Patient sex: F
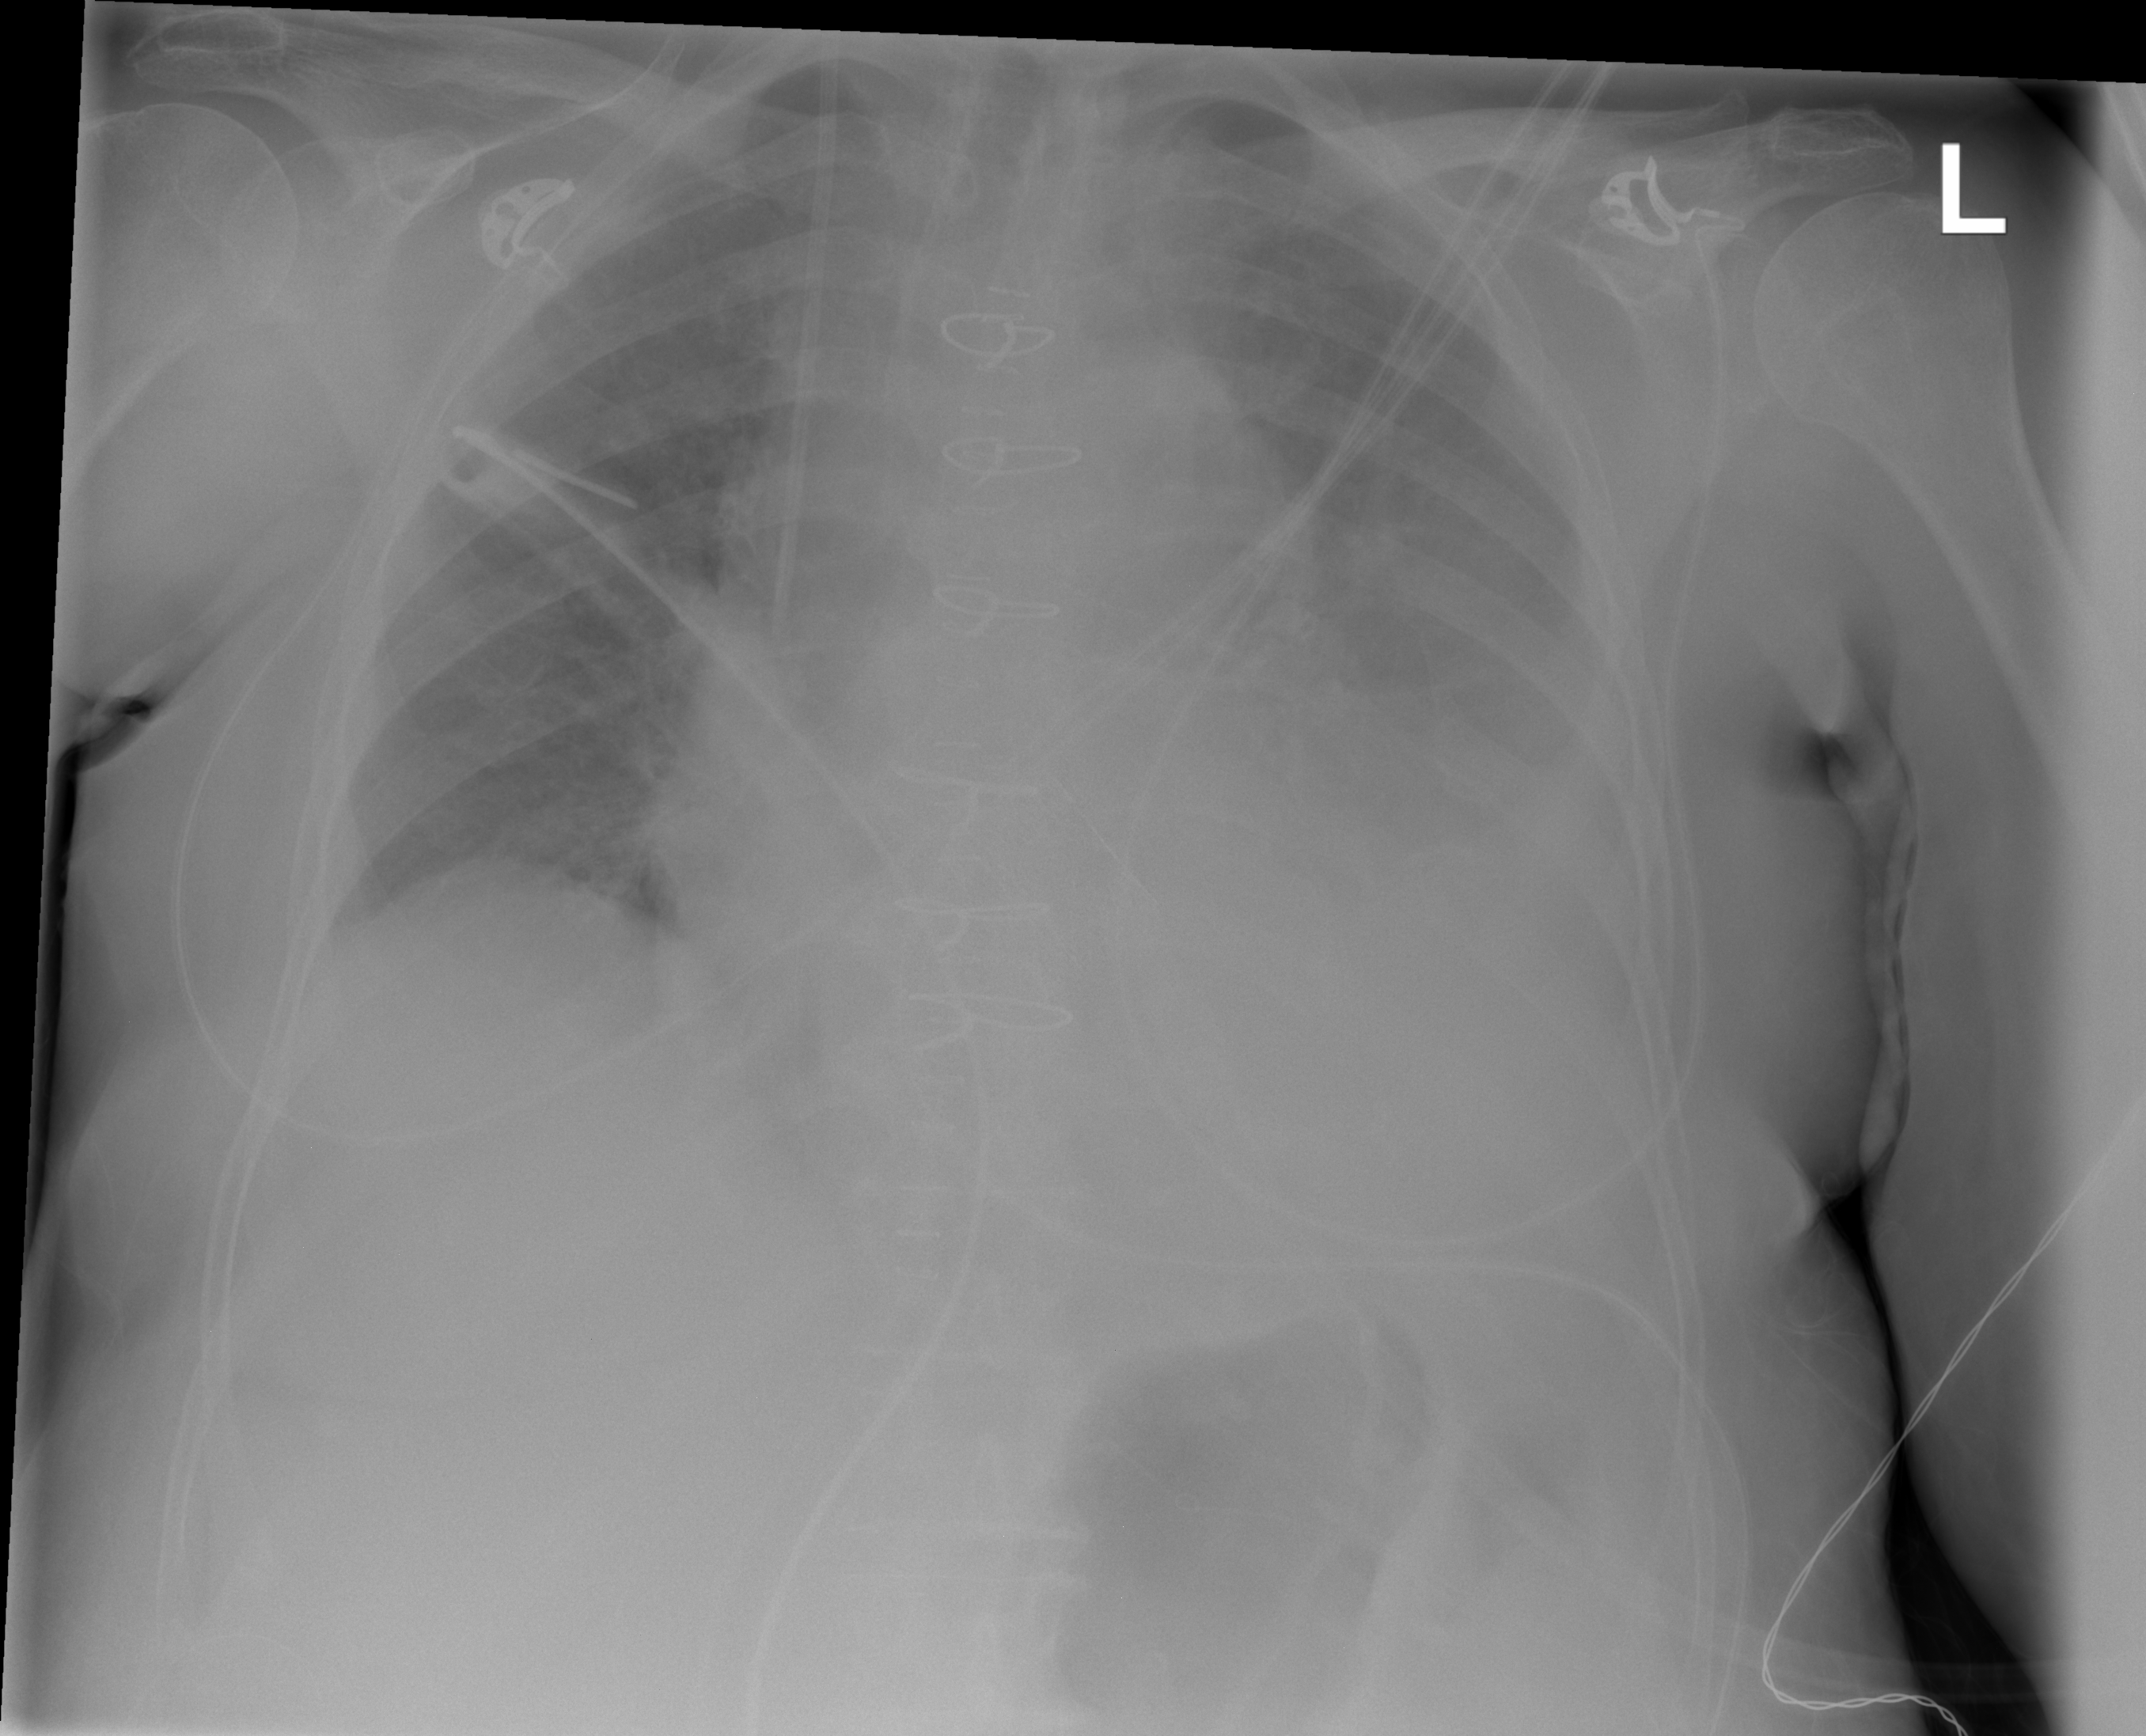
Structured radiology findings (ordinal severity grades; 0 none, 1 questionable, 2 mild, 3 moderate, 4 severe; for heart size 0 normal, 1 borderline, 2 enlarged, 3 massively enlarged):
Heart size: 2
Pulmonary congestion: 2
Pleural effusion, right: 0
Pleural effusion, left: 3
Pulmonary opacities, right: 0
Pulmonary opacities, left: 0
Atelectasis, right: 0
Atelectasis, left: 3